Field crop: tomato
Growth stage: 1
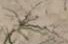
Species: cyperus